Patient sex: M
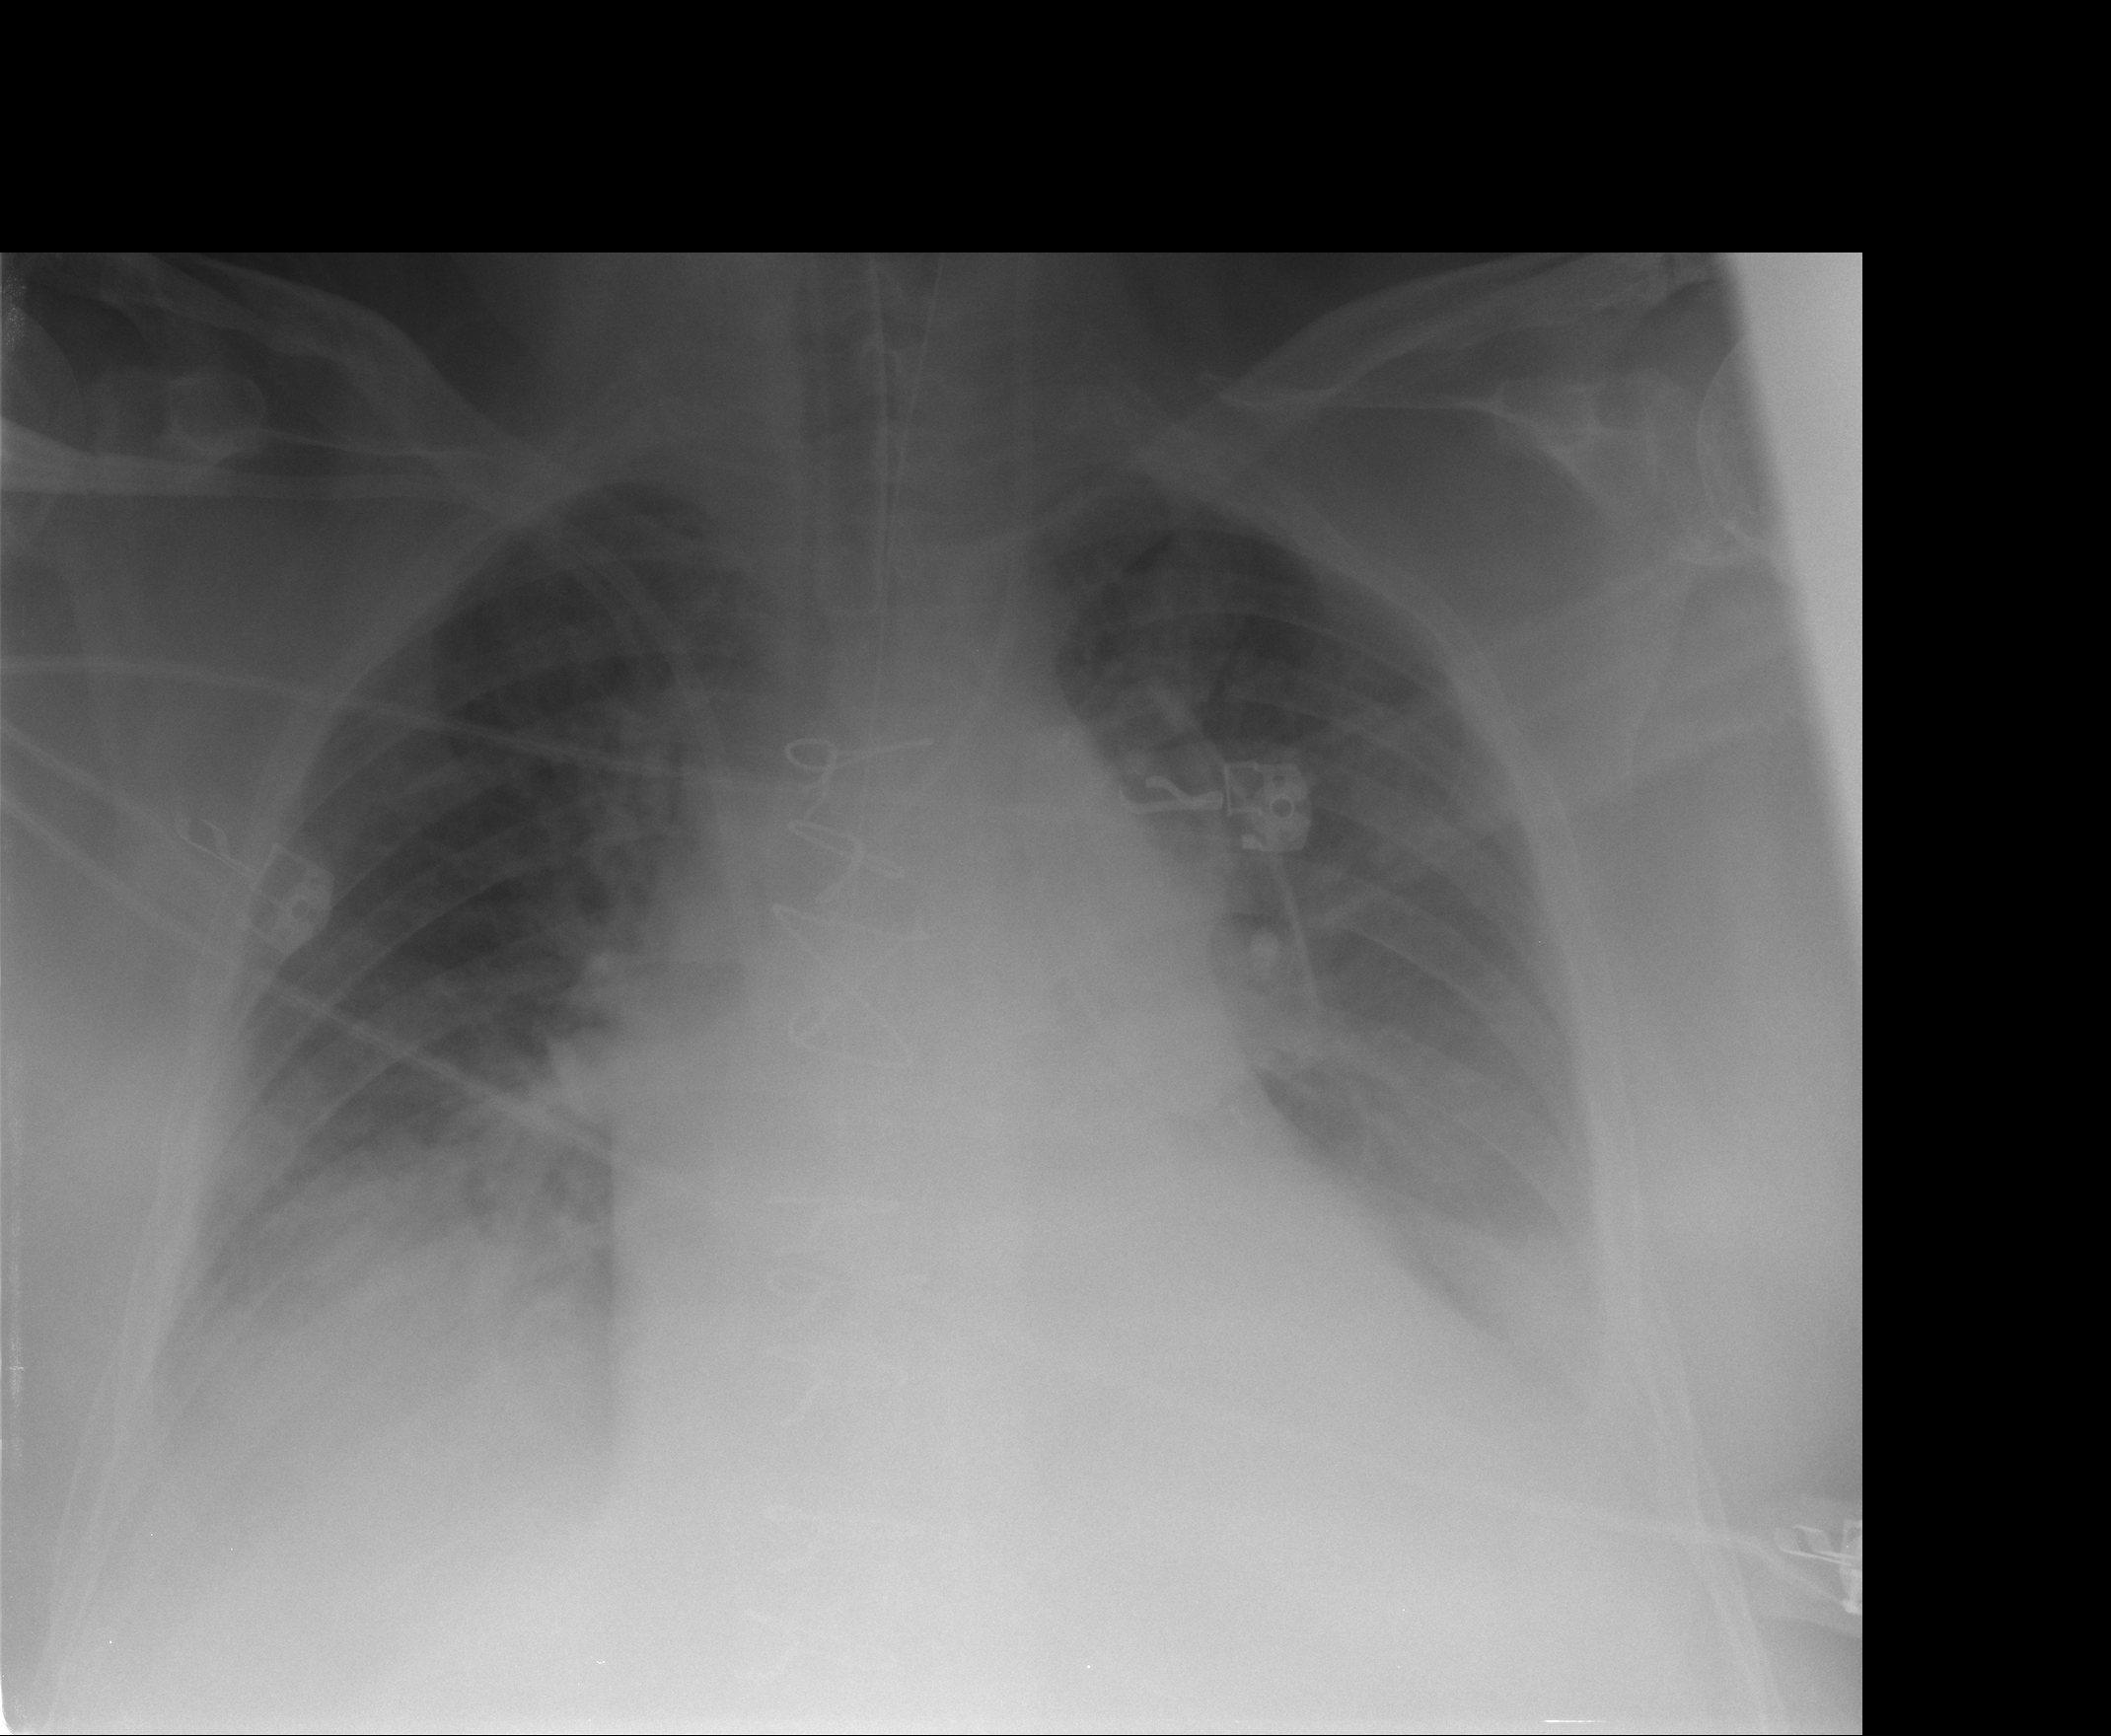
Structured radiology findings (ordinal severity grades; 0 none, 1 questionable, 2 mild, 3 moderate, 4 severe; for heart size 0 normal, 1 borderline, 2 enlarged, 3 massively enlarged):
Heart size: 2
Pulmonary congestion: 1
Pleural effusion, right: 2
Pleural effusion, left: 3
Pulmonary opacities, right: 0
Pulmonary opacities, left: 0
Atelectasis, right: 2
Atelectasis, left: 2